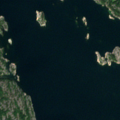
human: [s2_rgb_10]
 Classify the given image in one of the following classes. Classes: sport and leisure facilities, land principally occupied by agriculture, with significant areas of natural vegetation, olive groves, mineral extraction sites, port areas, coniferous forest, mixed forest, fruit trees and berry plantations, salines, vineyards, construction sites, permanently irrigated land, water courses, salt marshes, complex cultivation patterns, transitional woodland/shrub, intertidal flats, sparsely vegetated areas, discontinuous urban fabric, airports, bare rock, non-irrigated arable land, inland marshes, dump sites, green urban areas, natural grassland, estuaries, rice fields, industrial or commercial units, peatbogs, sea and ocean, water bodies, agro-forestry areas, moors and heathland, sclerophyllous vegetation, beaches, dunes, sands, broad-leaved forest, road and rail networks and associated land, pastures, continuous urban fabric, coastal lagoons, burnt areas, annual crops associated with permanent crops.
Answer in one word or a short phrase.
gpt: bare rock, sea and ocean